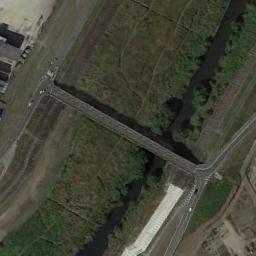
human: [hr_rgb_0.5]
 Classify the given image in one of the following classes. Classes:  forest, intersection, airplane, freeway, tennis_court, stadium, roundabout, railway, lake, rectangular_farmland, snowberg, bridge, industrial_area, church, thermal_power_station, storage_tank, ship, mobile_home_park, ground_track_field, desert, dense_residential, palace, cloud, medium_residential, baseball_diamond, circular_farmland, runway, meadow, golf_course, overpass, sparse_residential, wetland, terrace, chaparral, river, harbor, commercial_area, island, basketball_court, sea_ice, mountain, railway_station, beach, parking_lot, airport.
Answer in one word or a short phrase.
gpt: bridge